Question: I have an NSView subclass which registers for drag files in init method like this:
'''
[self registerForDraggedTypes:[NSArray arrayWithObject:NSFilenamesPboardType]];
'''
The drag drop works perfectly fine, but if I add a subview to this view with the exact same frame, it doesn't work any more. My guess is that the subview is block the drag event to go to super view. Can can I avoid that? Thanks
Also, I know I am asking two questions, but I don't want to create a new topic just for this: When I am dragging, my cursor doesn't change to the "+" sign like with other drags, how can I do that?
Thanks again.
UPDATE:
Here's the how I have it set up in my IB:

The DrawView is the custom class I was talking about that registered for draggedtypes. And the Image view simply is a subview, I dragged an image from the media section...
If it helps, here's my relevant code for DragView:
'''
- (NSDragOperation)draggingEntered:(id <NSDraggingInfo>)sender {
return NSDragOperationCopy;
}
- (BOOL)performDragOperation:(id <NSDraggingInfo>)sender {
NSPasteboard *pboard;
pboard = [sender draggingPasteboard];
NSArray *list = [pboard propertyListForType:NSFilenamesPboardType];
if ([list count] == 1) {
BOOL isDirectory = NO;
NSString *fileName = [list objectAtIndex:0];
[[NSFileManager defaultManager] fileExistsAtPath:fileName
isDirectory: &isDirectory];
if (isDirectory) {
NSLog(@"AHH YEA");
} else {
NSLog(@"NOO");
}
}
return YES;
}
'''
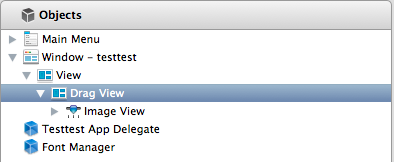
Answer: The answer to the second part of your question is this:
'''
- (NSDragOperation)draggingEntered:(id <NSDraggingInfo>)sender{
return NSDragOperationCopy;
}
'''
if you return 'NSDragOperationCopy', you get the mouse badge for a copy operation. (You can and should, of course, not just return 'NSDragOperationCopy' unconditionally; check the objects on the pasteboard to see if you can accept them.)
I'm not sure what the answer to the first part of your question is, because I'm unable to recreate the subview blocking effect.
Okay, the answer is unfortunately that you can't. The image you dragged is contained in an 'NSImageView', and 'NSImageView's accept drag events themselves, so it's grabbing the drag event and not doing anything with it. If your subview was a custom class, you could either a) not implement drag and drop, in which case the drags be passed through; b) implement drag and drop to accept drags for the subview. In this case, you're using a class over which you don't have any control. If all you want it to do is display an image, you should be able to make another 'NSView' subclass that does nothing but draw the image in 'drawRect:'